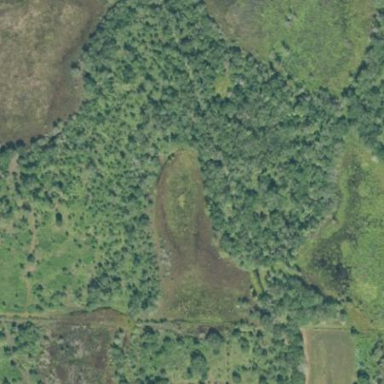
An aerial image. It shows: Mixed woodland with various types of leaves.